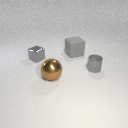
large brown metal sphere to the left of large gray rubber cube